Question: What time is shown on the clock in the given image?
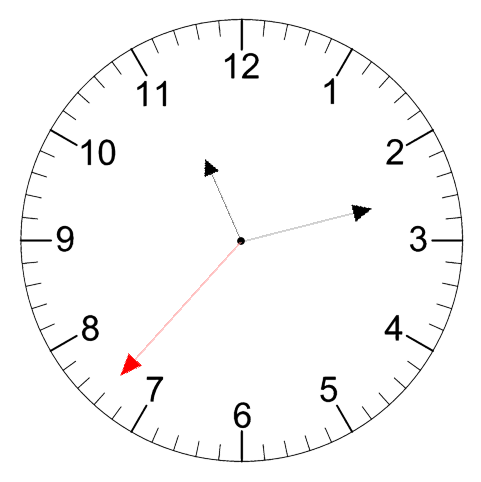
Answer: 11:12:37